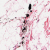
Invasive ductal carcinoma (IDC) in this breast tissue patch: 0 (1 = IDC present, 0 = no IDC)